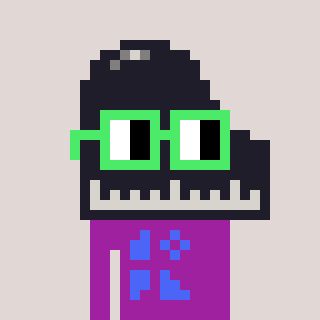
a pixel art character with square light green glasses, a piano-shaped head and a magenta-colored body on a warm background